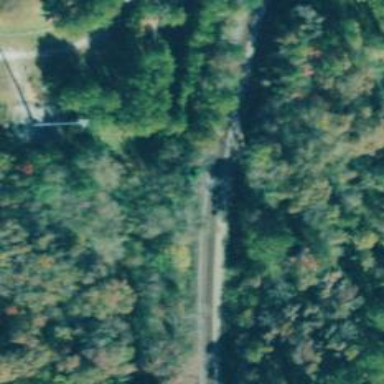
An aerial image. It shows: Railway track.